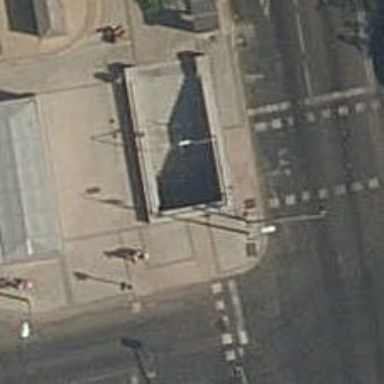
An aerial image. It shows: Subway entrance.